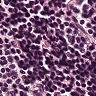
Metastatic tissue present: no